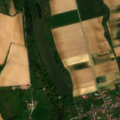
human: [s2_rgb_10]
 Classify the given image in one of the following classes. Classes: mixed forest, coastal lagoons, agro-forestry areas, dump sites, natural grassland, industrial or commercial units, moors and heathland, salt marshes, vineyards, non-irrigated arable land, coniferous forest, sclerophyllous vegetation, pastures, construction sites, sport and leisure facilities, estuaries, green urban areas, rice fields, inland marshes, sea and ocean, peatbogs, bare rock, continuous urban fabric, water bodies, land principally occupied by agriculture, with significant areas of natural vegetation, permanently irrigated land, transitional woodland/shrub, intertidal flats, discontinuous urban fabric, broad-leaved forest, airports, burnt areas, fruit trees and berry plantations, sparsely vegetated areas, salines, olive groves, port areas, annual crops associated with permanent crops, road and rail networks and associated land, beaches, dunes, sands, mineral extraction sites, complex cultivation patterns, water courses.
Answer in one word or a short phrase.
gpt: discontinuous urban fabric, non-irrigated arable land, pastures, broad-leaved forest